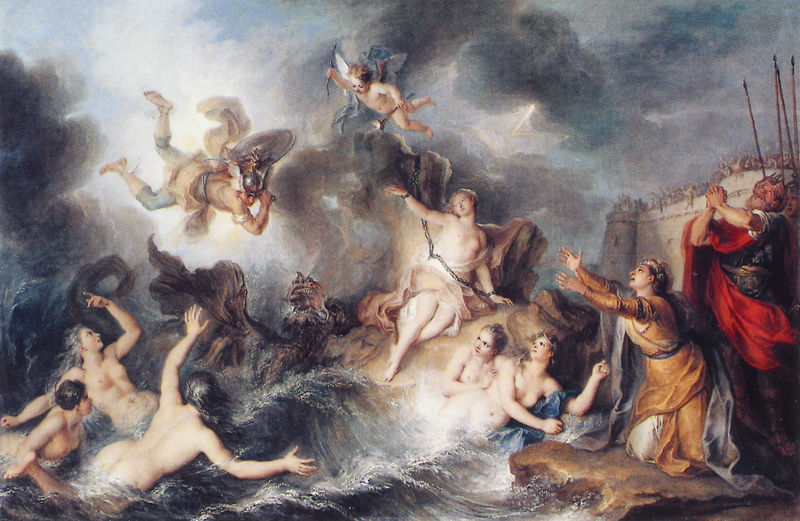
Titel: Perseus befreit Andromeda
Künstler: Antoine Coypel
Institution: Paris, Musée du Louvre
Schlagwörter: felsen, flügel, gemälde, gewitter, himmel, kampf, mann, meer, nackt, wasser, wolken, frauen, gelb, menschen, see, rot, krone, engel, welle, wellen, kette, mauer, flut, sturm, stürmisch, könig, lanze, schild, antike, burg, jungfrau, ketten, helm, blitz, götter, hilfe, flehen, lanzen, sfumato, königin, hermes, merkur, amor, ungeheuer, drache, monster, gefesselt, ertrinken, ares, kampt, handschellen, walküre, apöll